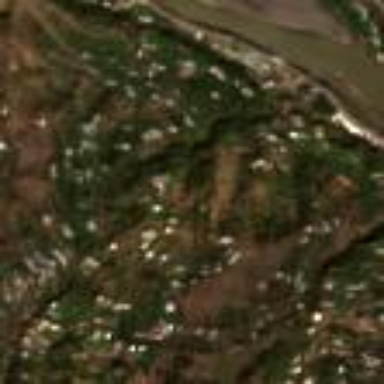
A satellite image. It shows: Residential area in rural mountainous region.